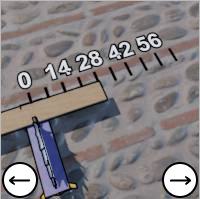
Task: length
Answer: 28
First scale value: 14.0